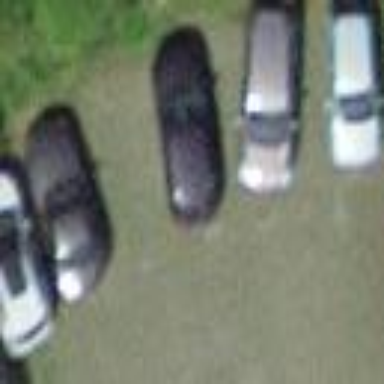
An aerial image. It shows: Parking area with surface.